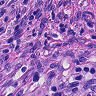
Metastatic tissue present: no